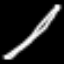
Label: pencil